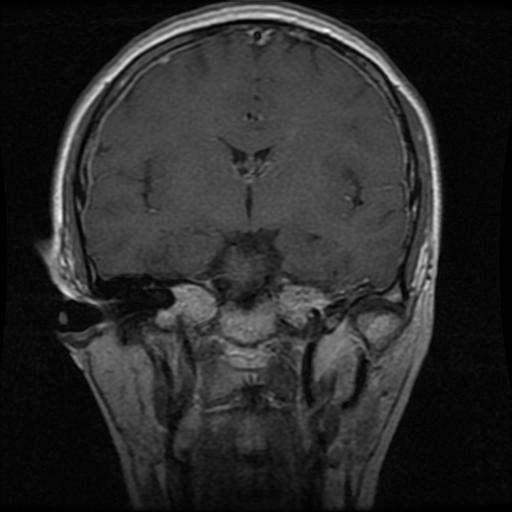
Label: pituitary